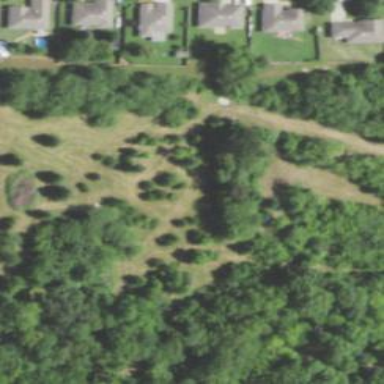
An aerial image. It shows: Disc golf basket.